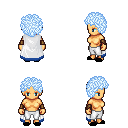
a pixel art fantasy rpg character, female body template, human, tanned skin, white trimmed cape, white pants, white cyan curly afro hairstyle, cloth bracers, black slippers, four views (front, back, left, right), 2x2 character sprite sheet, small pixel art, hard edges, no anti-aliasing